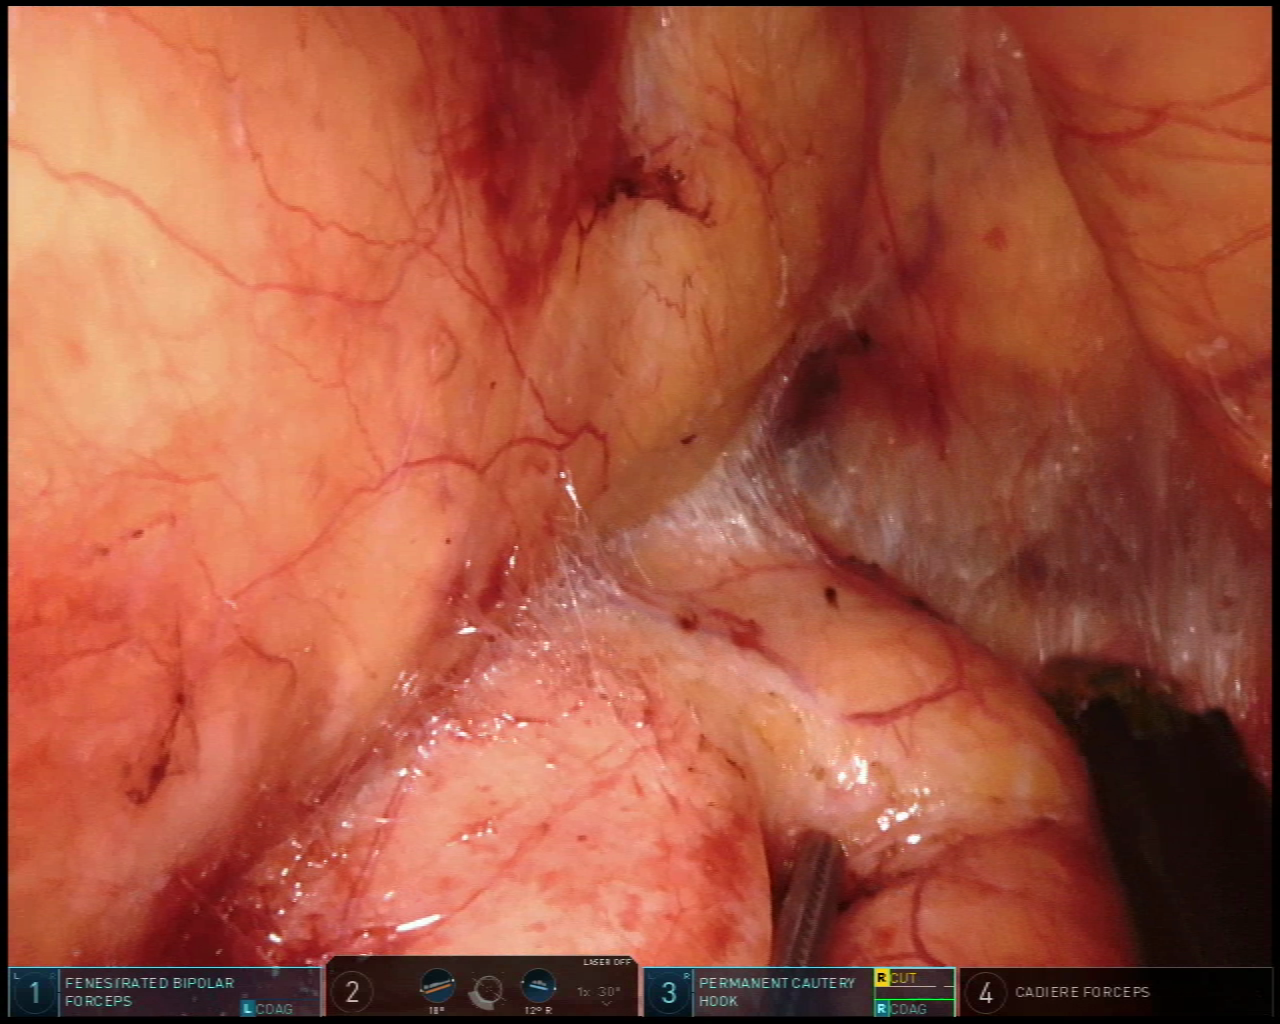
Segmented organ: pancreas
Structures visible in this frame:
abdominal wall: no
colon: no
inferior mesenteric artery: no
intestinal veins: no
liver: no
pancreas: yes
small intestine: no
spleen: no
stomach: no
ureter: no
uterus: no
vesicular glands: no